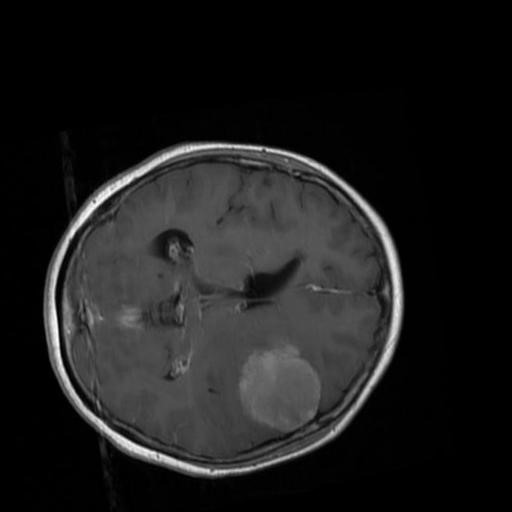
Label: brain_menin